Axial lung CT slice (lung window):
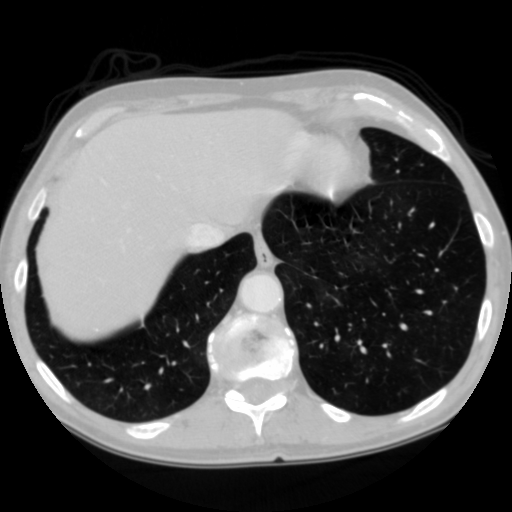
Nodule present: no